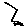
Label: zigzag